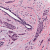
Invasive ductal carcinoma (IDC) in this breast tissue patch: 1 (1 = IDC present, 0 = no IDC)